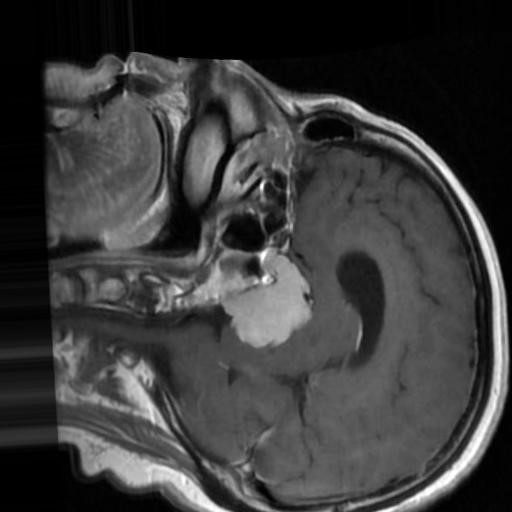
Label: brain_menin